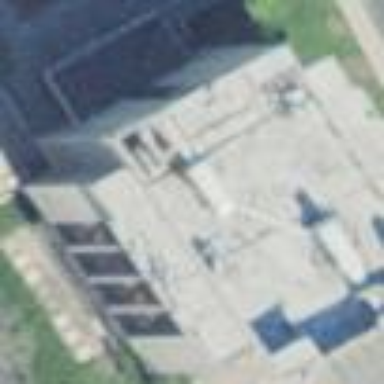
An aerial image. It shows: Building that serves as library.